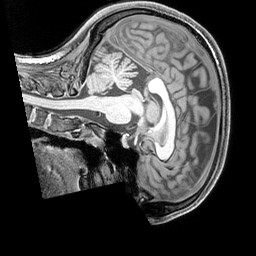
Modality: T1w
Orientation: sagittal
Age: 27
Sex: female
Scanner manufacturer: siemens
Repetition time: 2.3 s
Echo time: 0.00226 s